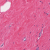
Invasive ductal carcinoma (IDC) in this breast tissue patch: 0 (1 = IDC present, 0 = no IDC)